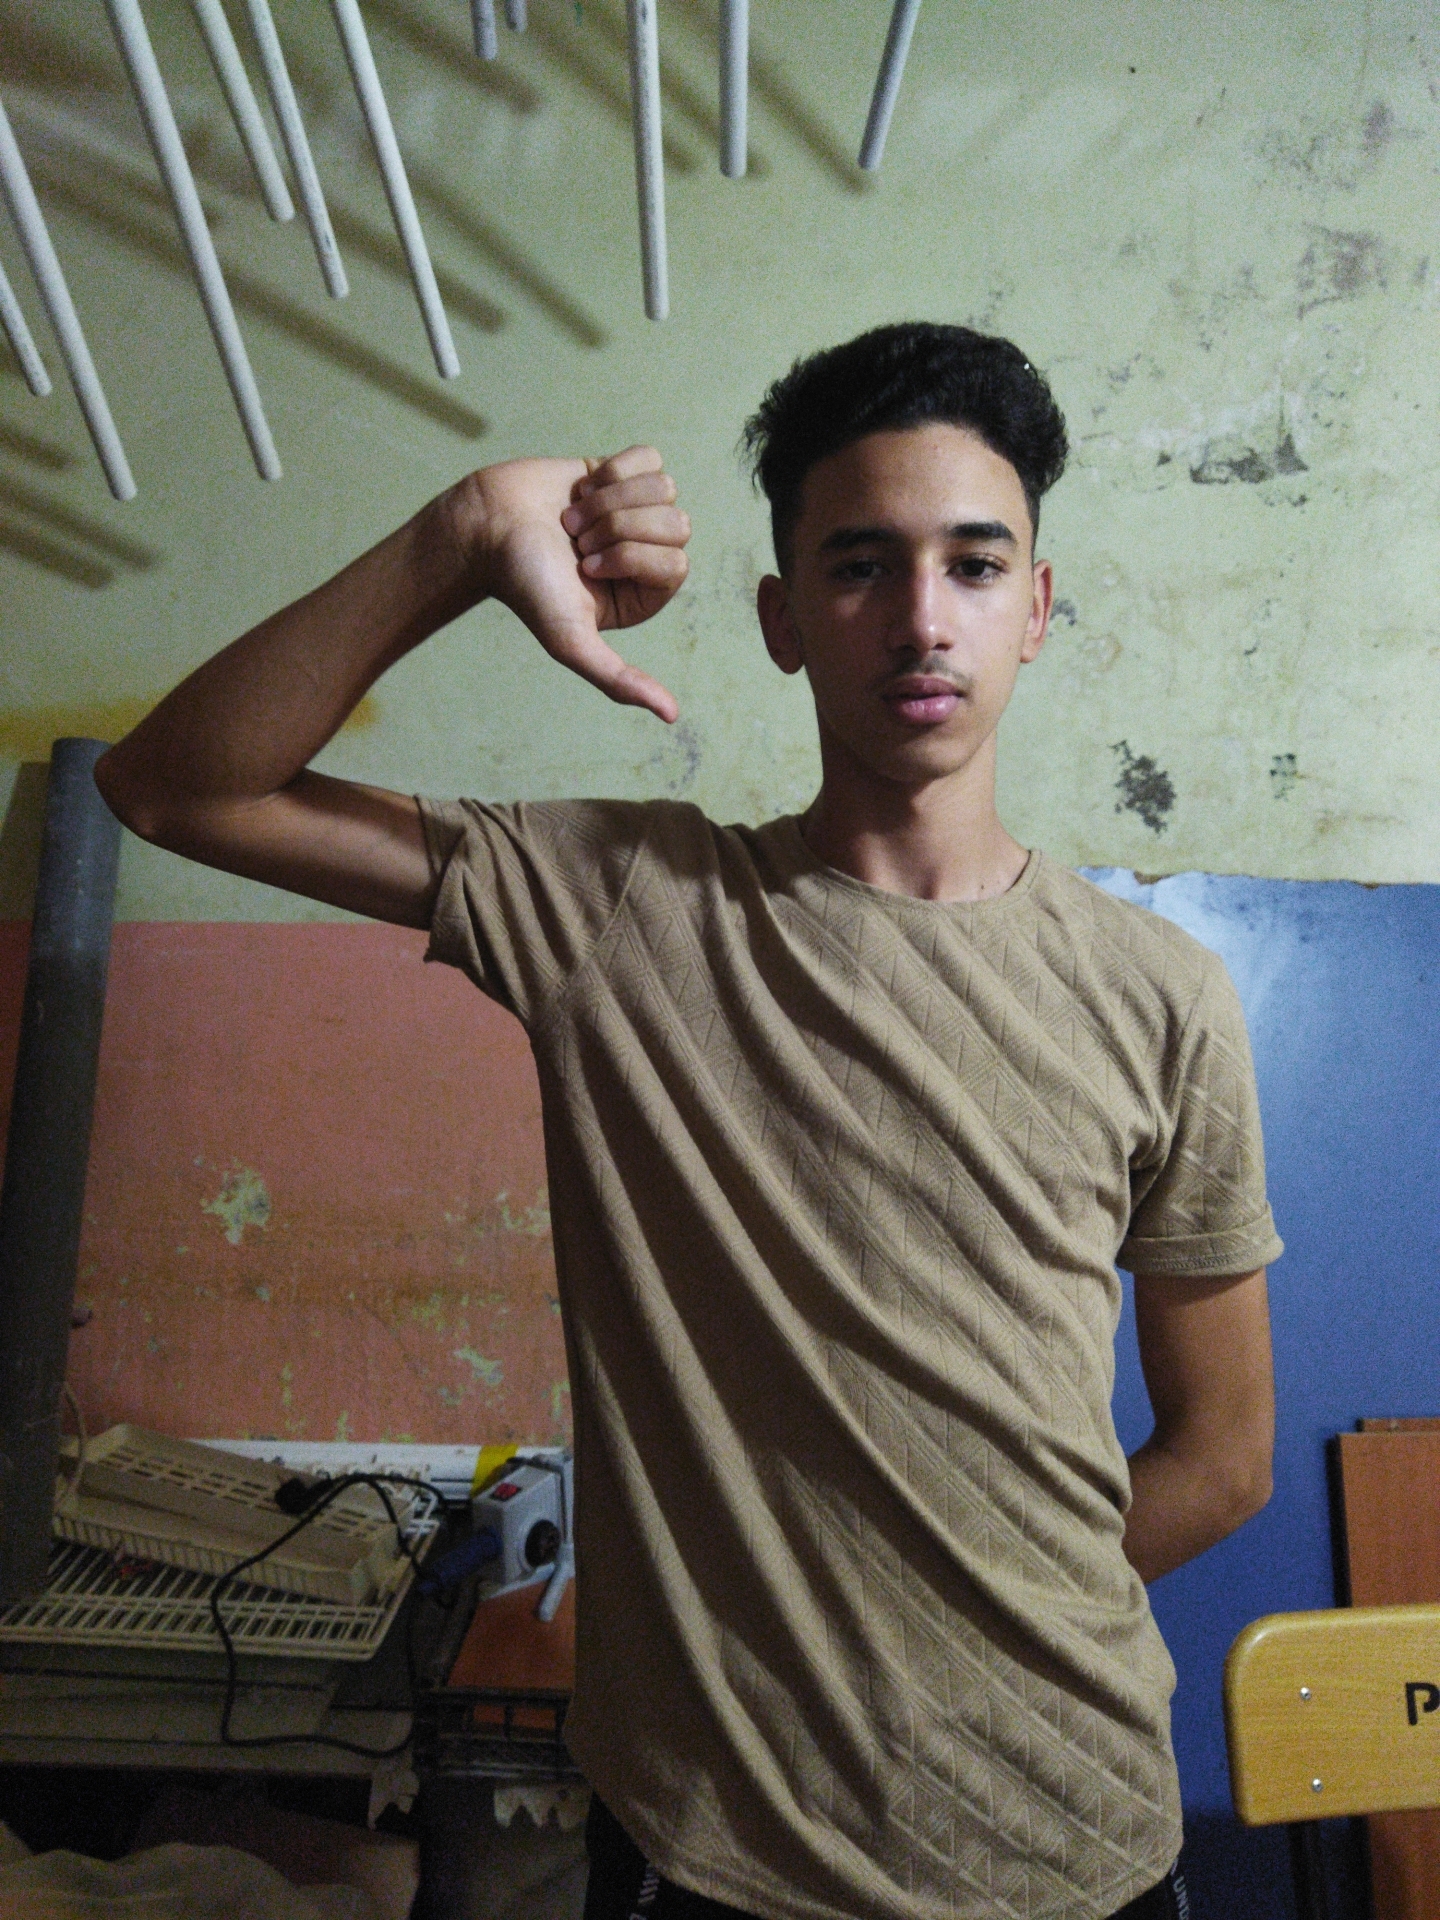
Label: noise